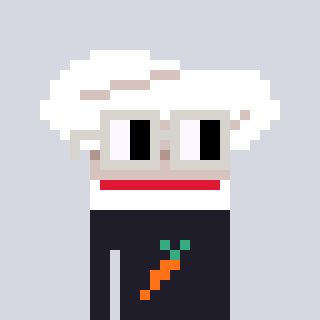
a pixel art character with square light gray glasses, a chef hat-shaped head and a grayscale-colored body on a cool background